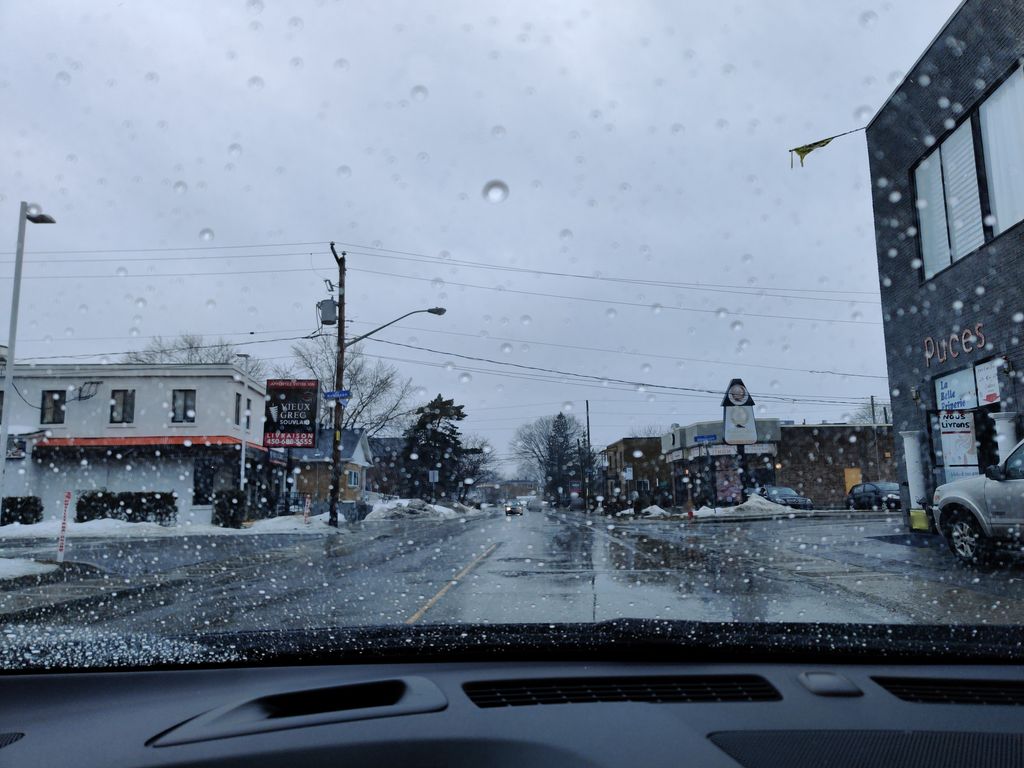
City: montreal